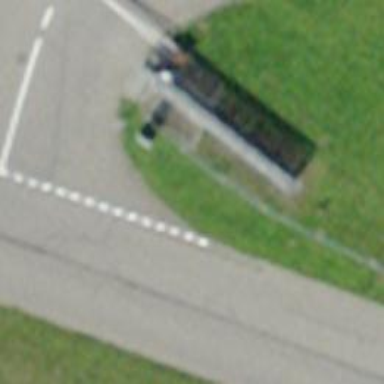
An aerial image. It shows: Fence with chain link type.